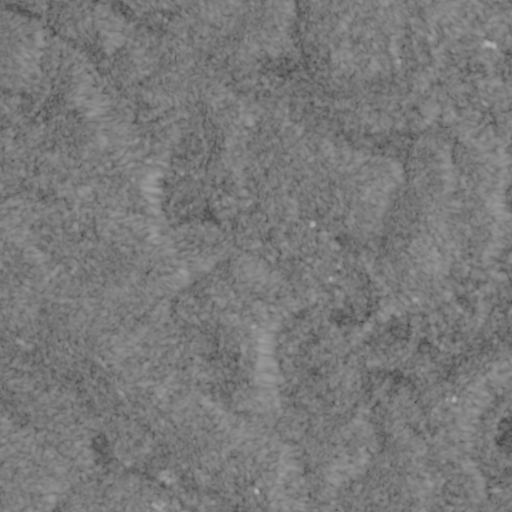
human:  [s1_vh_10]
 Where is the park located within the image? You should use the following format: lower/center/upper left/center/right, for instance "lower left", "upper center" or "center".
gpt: The park is located in the lower left of the image.
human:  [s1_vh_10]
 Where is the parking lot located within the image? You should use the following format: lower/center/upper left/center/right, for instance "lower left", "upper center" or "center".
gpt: The parking lot is located in the upper center of the image.
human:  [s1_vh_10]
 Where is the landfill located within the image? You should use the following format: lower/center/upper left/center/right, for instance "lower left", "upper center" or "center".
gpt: There is no landfill in the image.

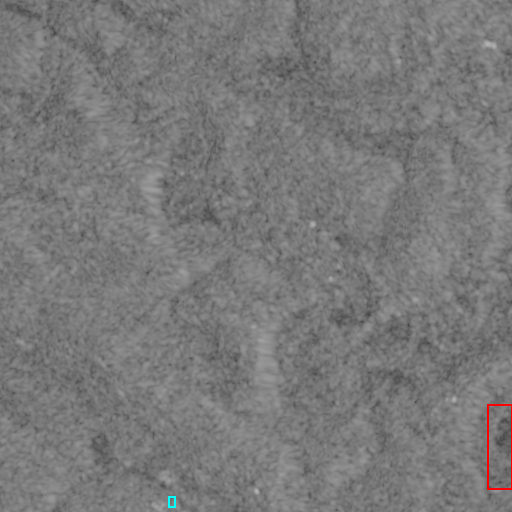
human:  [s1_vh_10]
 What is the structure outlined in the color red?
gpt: The structure outlined in red is a crop field.
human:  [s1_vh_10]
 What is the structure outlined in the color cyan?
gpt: The structure outlined in cyan is a park.
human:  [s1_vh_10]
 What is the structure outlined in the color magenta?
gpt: There is no magenta outline.